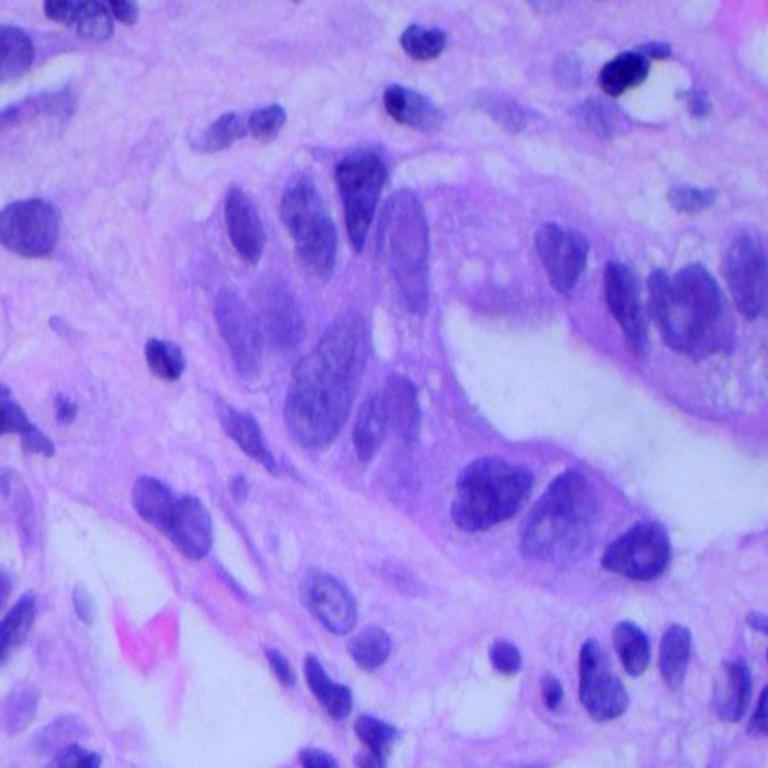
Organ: lung
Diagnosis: adenocarcinomas